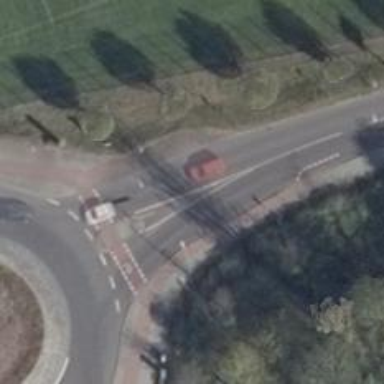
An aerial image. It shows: Residential road with asphalt surface. There is cycle track on the left side and sidewalk on the left side.